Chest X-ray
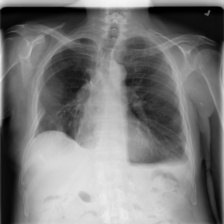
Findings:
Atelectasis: negative
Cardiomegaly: negative
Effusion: positive
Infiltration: negative
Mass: negative
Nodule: negative
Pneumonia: negative
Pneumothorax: negative
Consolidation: negative
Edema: negative
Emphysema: negative
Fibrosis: negative
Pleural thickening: positive
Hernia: negative